Interaction volume radius: 5 \u00c5
Interaction volume height: 30 \u00c5
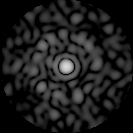
Disorder parameter: 0.8437